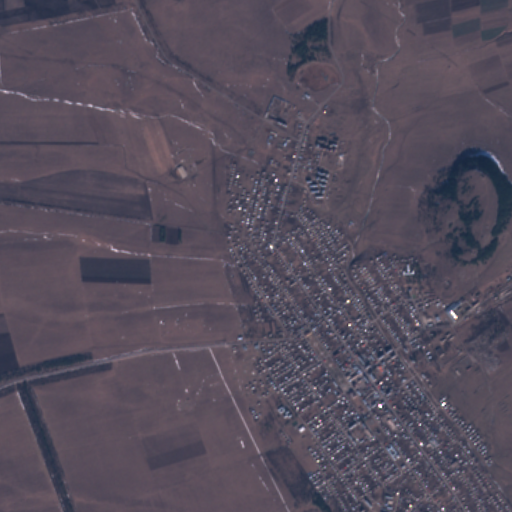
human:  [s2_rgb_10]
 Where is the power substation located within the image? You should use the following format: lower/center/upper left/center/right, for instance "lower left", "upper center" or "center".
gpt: The power substation is located in the lower right of the image.
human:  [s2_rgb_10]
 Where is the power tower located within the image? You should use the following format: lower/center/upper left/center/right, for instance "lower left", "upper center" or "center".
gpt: The power tower is located in the right of the image.
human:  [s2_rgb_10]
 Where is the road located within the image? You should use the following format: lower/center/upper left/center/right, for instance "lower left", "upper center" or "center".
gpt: There is no road in the image.